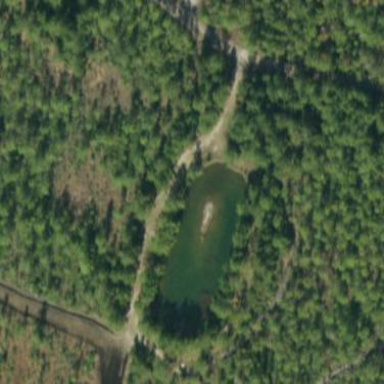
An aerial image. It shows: Reservoir of natural water.